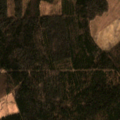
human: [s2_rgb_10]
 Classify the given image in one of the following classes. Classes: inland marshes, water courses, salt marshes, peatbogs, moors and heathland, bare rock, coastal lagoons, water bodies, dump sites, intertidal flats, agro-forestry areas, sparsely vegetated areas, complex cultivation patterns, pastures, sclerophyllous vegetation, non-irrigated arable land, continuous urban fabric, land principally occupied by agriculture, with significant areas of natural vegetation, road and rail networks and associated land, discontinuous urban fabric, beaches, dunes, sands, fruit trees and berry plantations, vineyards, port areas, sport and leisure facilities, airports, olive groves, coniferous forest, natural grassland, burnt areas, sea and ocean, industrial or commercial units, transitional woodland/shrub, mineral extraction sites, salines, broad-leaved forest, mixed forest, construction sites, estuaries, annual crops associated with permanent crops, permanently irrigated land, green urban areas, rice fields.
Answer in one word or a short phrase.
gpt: non-irrigated arable land, land principally occupied by agriculture, with significant areas of natural vegetation, coniferous forest, mixed forest, transitional woodland/shrub